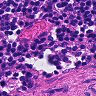
Metastatic tissue present: no